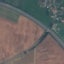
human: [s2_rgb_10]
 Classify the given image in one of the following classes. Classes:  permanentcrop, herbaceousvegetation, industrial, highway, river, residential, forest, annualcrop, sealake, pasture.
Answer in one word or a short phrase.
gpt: Highway